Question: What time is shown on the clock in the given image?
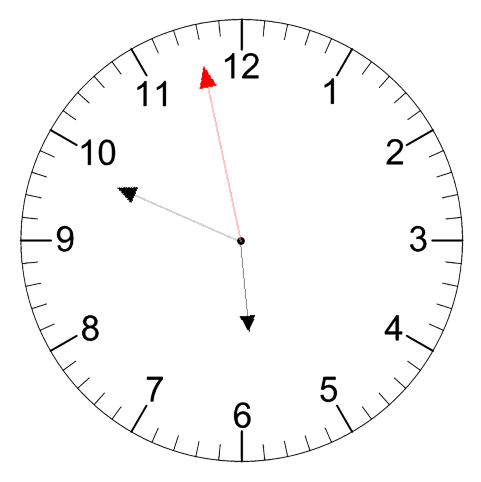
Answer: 05:48:58